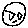
Label: circle